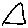
Label: triangle